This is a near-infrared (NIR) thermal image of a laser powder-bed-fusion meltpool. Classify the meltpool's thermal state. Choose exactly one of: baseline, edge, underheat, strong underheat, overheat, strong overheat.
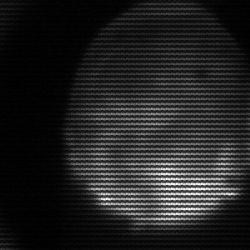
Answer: edge